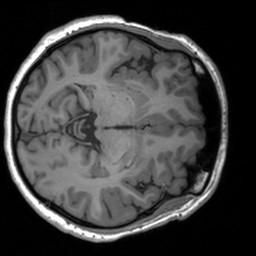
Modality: T1w
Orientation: axial
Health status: healthy
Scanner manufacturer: siemens
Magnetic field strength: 3 T
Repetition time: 1.9 s
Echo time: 0.00226 s